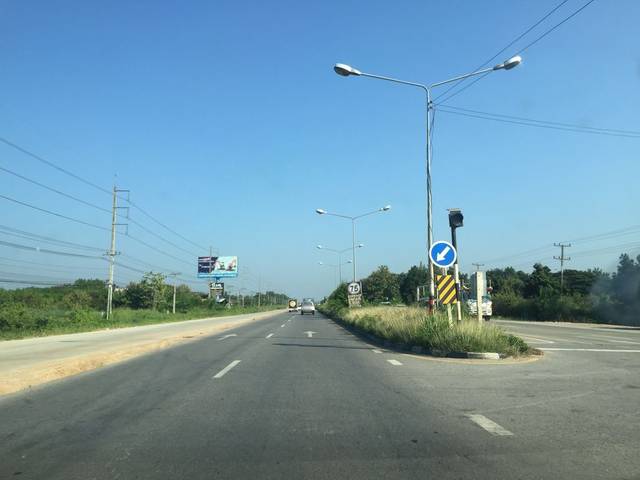
Region: Thailand
Coordinates: 18.681, 99.05